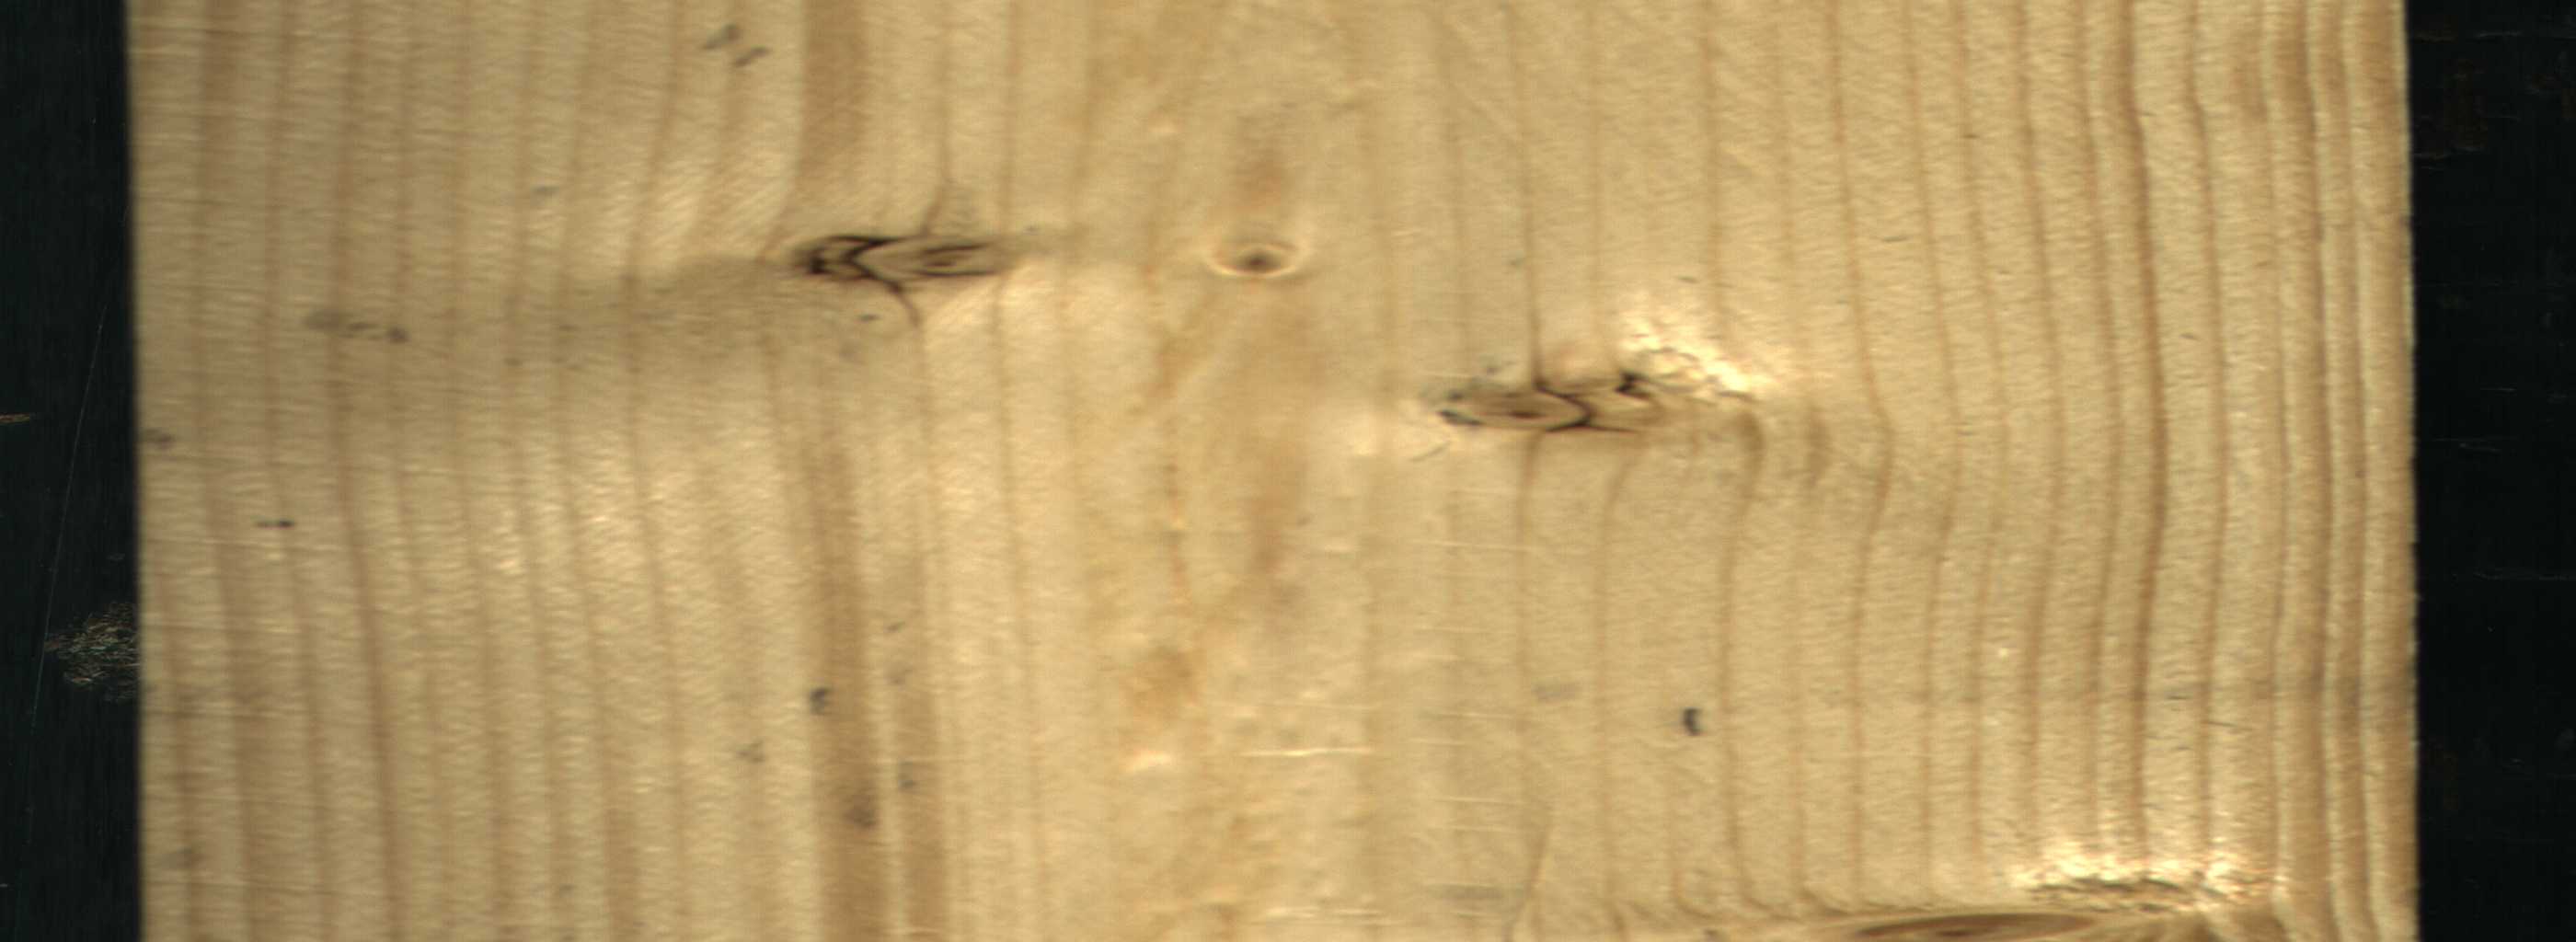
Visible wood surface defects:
Live_Knot
Live_Knot
Live_Knot
Live_Knot